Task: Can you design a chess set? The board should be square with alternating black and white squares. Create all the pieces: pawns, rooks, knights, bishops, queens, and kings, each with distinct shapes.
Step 5425:
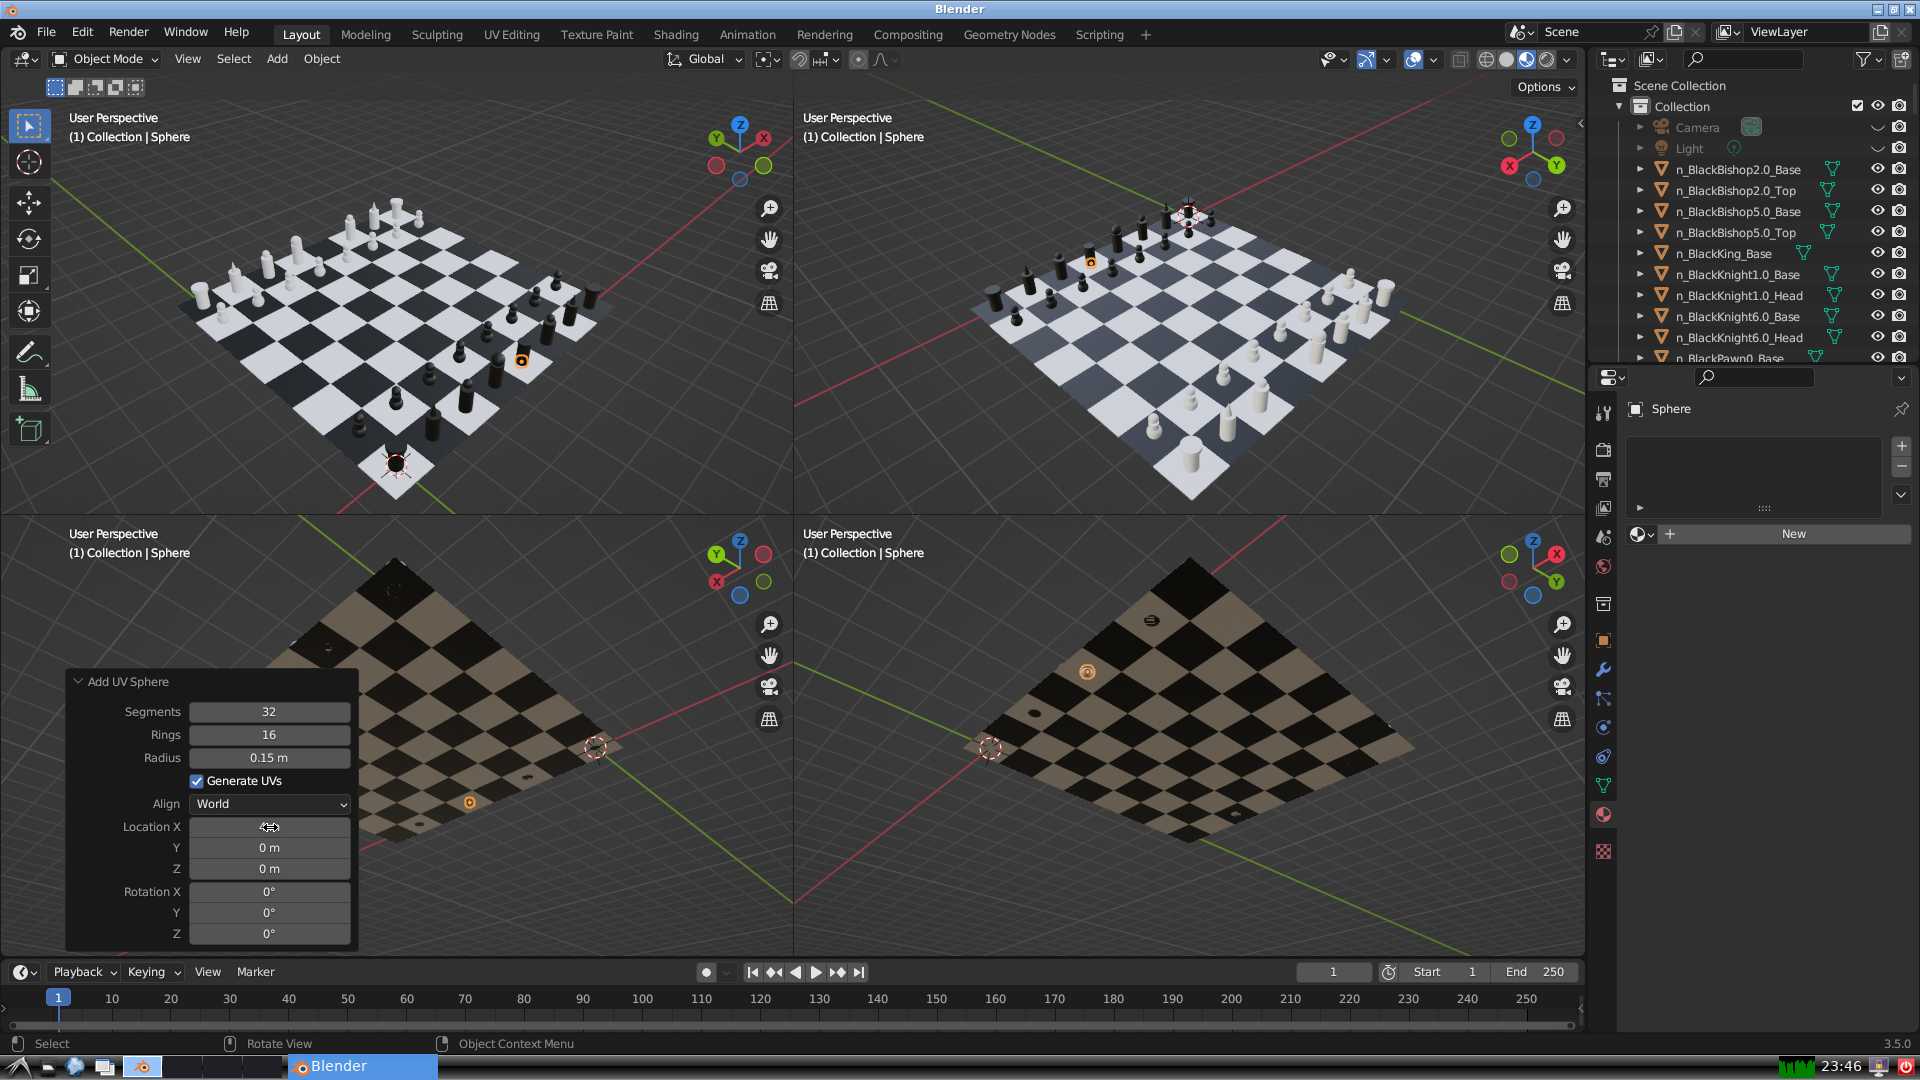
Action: {"mouse_move": [270, 849]}